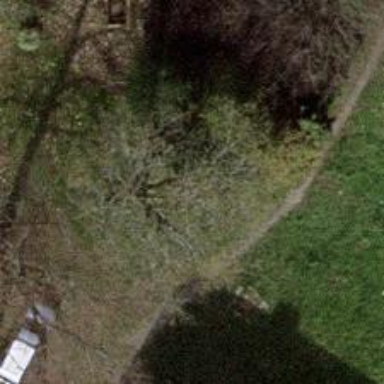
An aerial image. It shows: Evergreen needle-leaved tree.